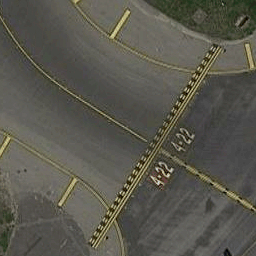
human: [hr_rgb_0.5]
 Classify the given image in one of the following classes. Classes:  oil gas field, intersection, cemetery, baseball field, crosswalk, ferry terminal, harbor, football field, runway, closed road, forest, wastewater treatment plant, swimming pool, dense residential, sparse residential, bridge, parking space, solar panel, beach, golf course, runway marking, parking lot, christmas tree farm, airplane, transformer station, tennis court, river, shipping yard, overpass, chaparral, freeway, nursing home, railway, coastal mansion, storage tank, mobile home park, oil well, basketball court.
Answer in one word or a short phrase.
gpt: runway marking